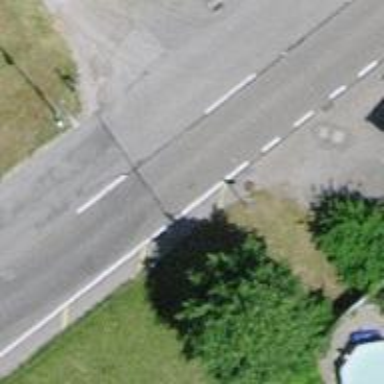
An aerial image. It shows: Secondary road with asphalt surface.